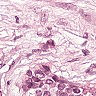
Metastatic tissue present: yes